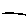
Label: line